Question: I'm on a Mac (Catalina OS) running Visual Studio for Mac Community (version 8.5 build 3183).
I've created a Xamarin solution targeting both Android and iOS.
For my Android Build options, for the Release configuration, I want to uncheck the "Enable Developer Instrumentation (debugging and profiling)" checkbox. However, the box is checked and disabled. What am I missing? It's my understanding that for a Release build I want that box unchecked.
Thanks.

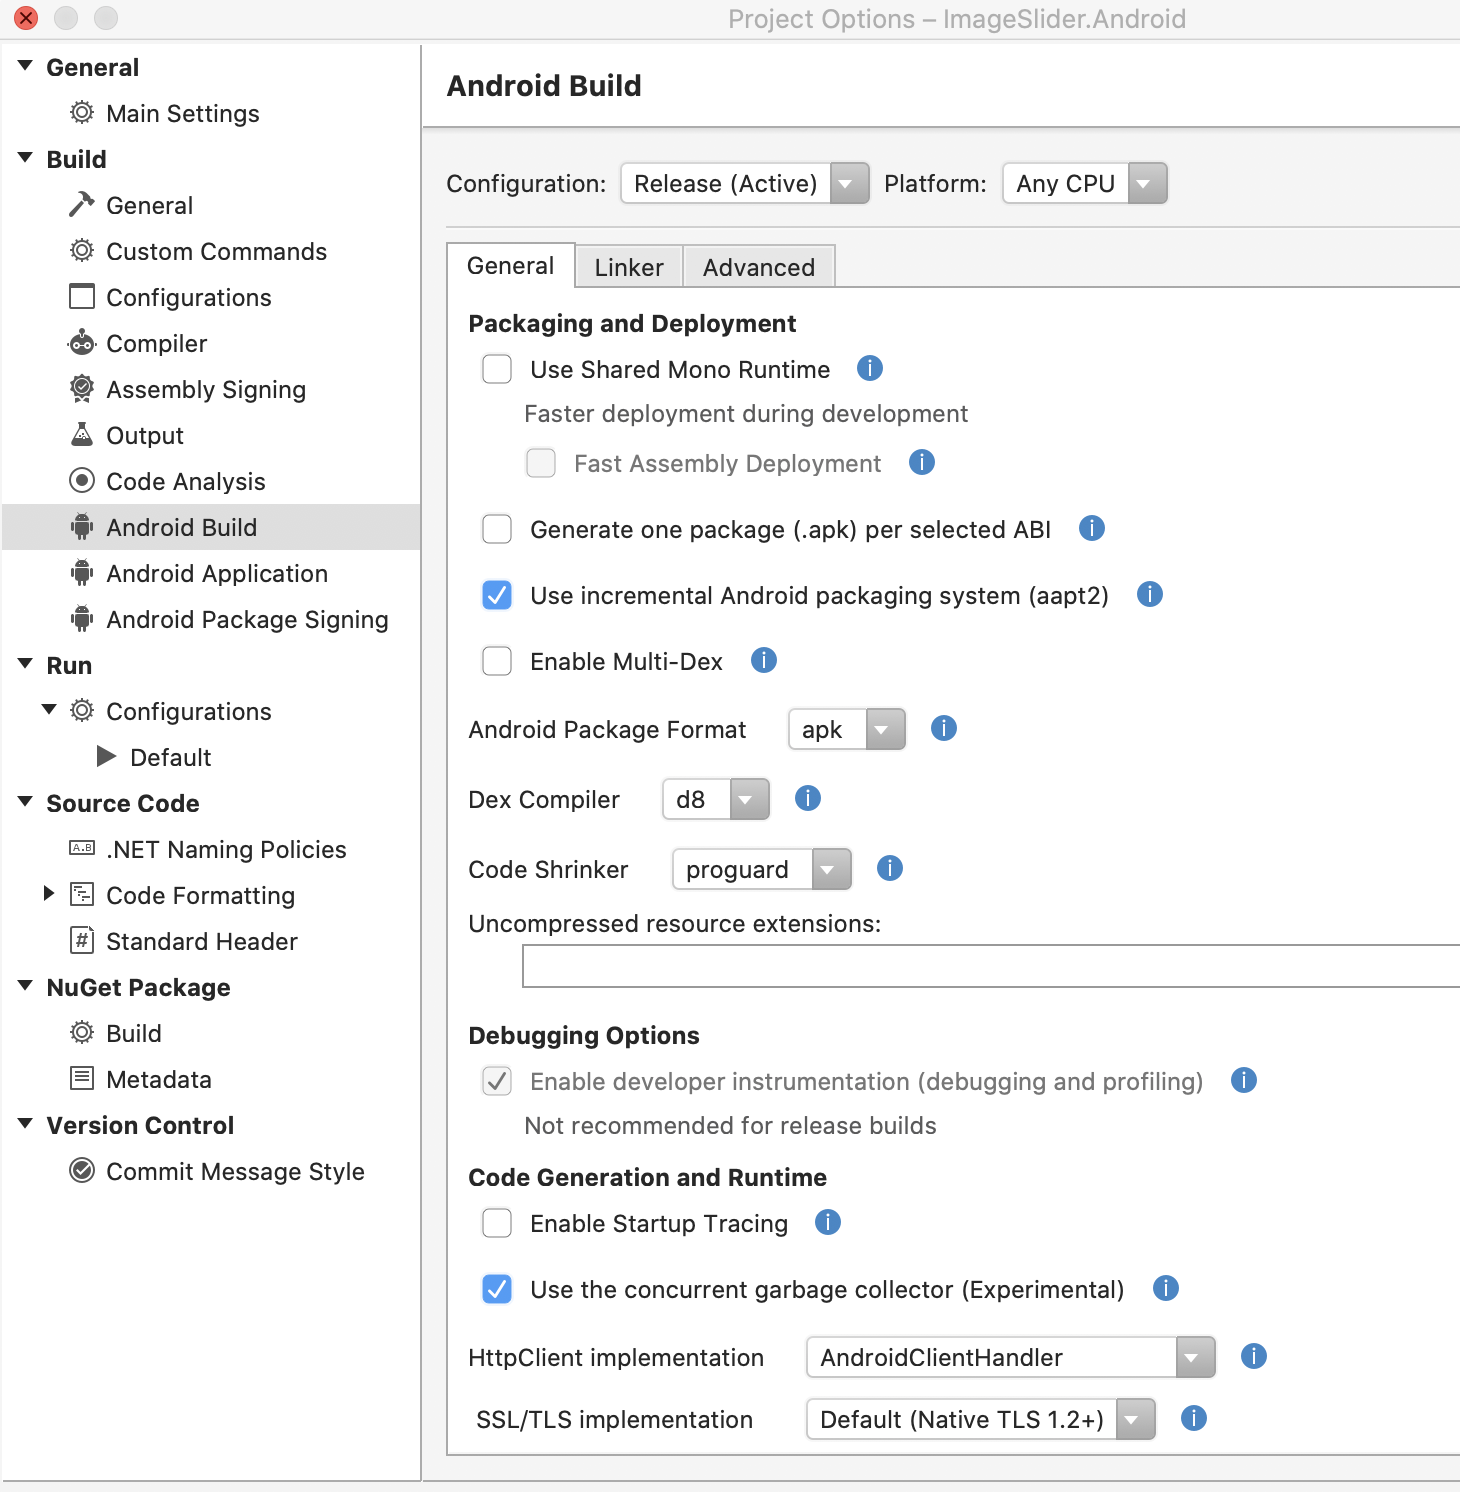
Answer: Found it!
Opened "Project Options" for the Android Application.
Pick the "Release" configuration.
Go to Build | Compiler options. Set the Debug Information's drop-down to "None"
Go to Build | Android Build and you will see that the "Enable Developer Instrumentation" checkbox is now unchecked.
<URL>
<URL>